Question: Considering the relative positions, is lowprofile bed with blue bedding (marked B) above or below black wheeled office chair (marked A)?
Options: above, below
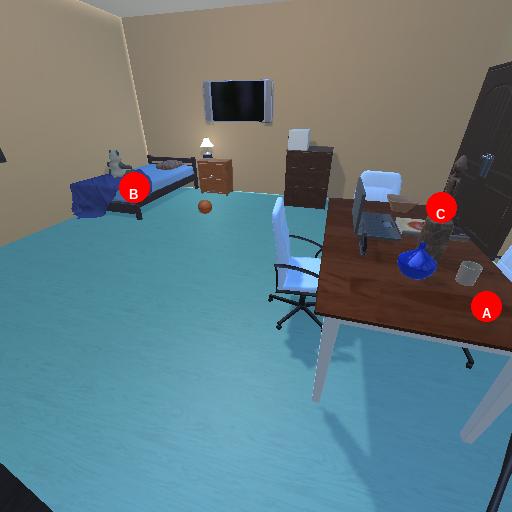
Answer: above